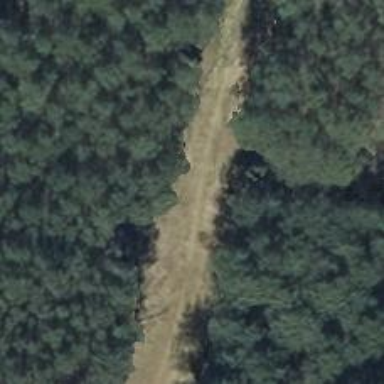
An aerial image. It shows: Compacted grade3 track.